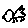
Label: bird